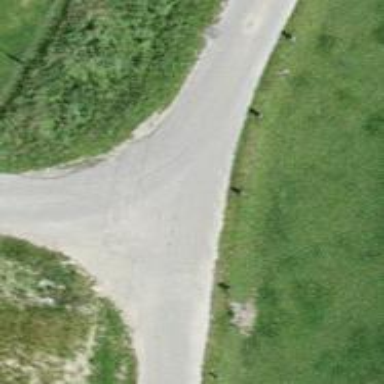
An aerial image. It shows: Unclassified road with paved surface. The road has grade1 tracktype.